RGB frame:
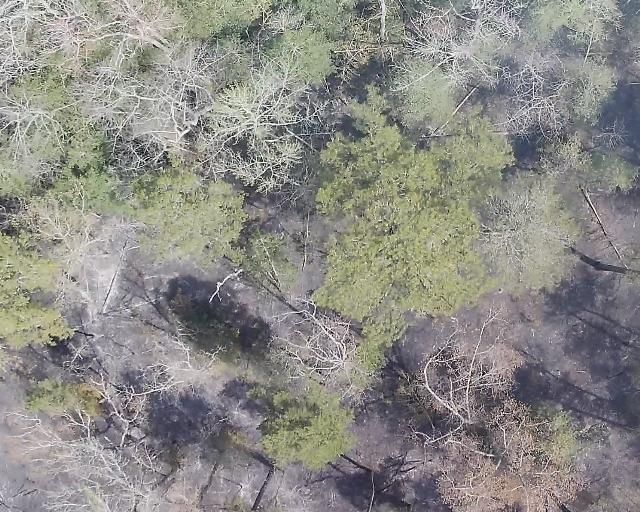
Thermal frame:
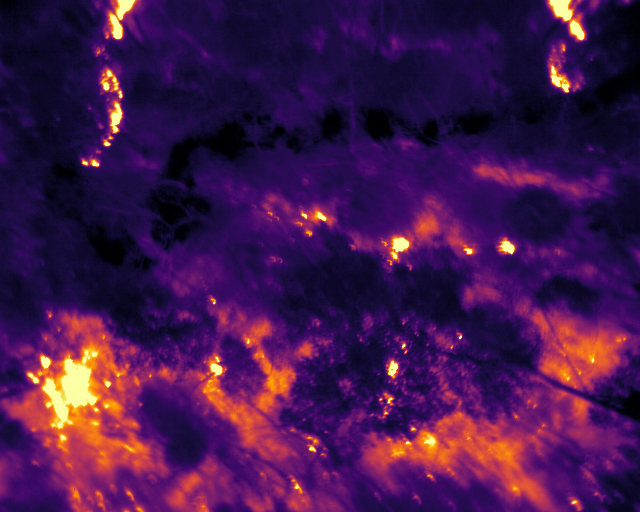
Captured: 2026-02-26 03:43:16
Pixels at or above 80 °C: 1508 (fraction of frame: 0.004602)